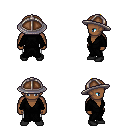
a pixel art fantasy rpg character, male body template, human, dark skin, gray robe, white pants, blonde short mohawk hairstyle, chain helm, black shoes, four views (front, back, left, right), 2x2 character sprite sheet, small pixel art, hard edges, no anti-aliasing